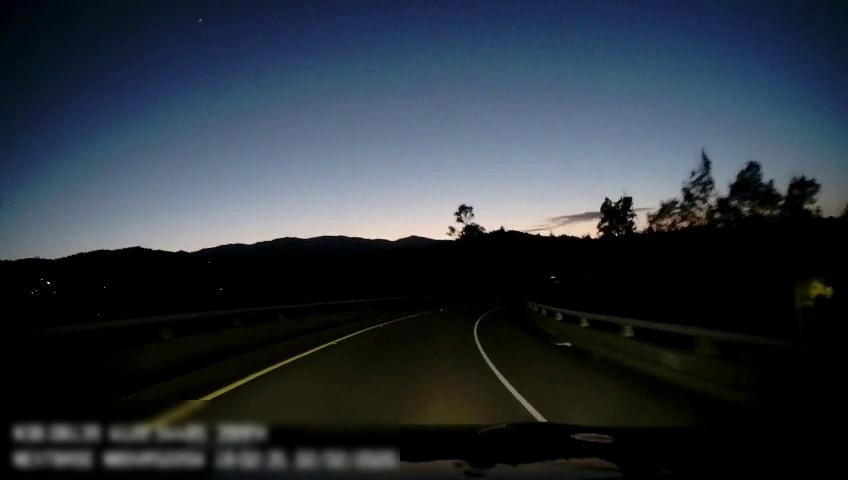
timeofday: Dusk/Dawn/Twilight
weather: Other
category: Drivable Space
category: Lanes | Alternate Lane
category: Lanes | Alternate Lane